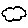
Label: cloud